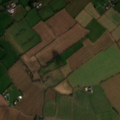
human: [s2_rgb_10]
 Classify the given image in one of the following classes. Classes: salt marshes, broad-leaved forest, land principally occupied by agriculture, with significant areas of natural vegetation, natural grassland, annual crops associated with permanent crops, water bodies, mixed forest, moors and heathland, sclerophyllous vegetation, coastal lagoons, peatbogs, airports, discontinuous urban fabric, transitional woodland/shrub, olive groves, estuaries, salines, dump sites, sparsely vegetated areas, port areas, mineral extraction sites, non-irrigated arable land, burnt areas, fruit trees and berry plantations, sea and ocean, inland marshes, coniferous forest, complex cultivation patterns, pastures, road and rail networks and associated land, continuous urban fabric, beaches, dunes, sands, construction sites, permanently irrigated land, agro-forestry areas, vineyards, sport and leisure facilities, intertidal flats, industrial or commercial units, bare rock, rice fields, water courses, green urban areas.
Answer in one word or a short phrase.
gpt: non-irrigated arable land, pastures